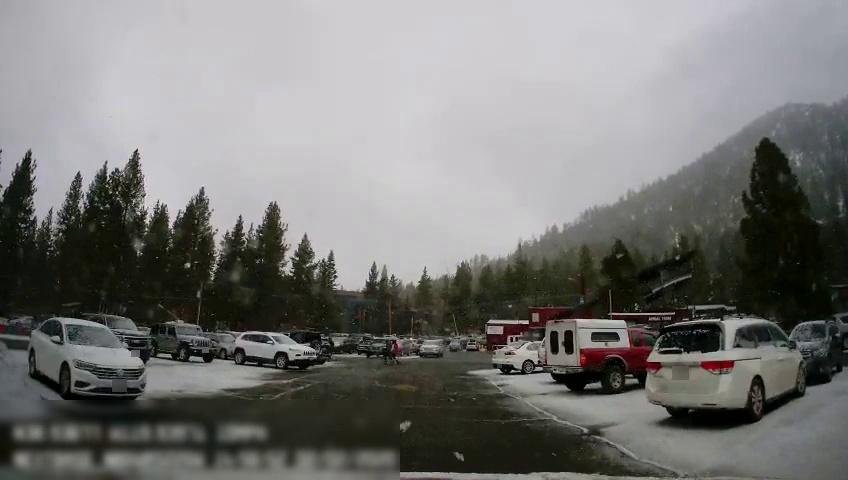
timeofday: Day
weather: Snowy
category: Vehicles | SUV
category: Vehicles | SUV
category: Vehicles | SUV
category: Vehicles | Car
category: Vehicles | SUV
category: Vehicles | SUV
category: Vehicles | SUV
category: Vehicles | Car
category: Vehicles | Car
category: Vehicles | SUV
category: Vehicles | Car
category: Vehicles | SUV
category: Vehicles | Truck
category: Vehicles | Car
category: Vehicles | Car
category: Vehicles | Car
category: Drivable Space
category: Pedestrians
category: Pedestrians